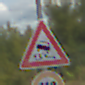
Verkehrszeichen: SchleuderOderRutschgefahr
Zusatzzeichen unten: Geschwindigkeit110
Umgebung: Outdoor, Suburban
Tageszeit: Midday
Wetter: PartlyCloudy
Licht: Natural
Jahreszeit: Summer
Kontrast: HighContrast